Question: I have installed SQL Server 2008 on Windows Server 2008. But when I connect to the same server in SQL Server on local machine connected to LAN it is not connecting.
The error is:

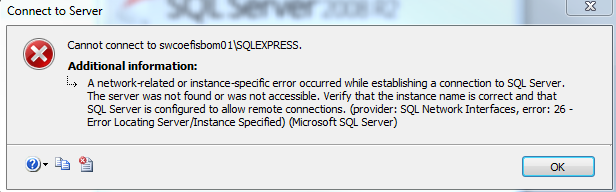
Answer: Do the following
Go to the computer where you installed SQL and open SQL server configuration manager
Go to --> TCP/IP and make sure it is enabled.
Also check the IP Addresses and make sure that the .
Next for the purpose of testing only, disable windows firewall or antivirus firewall for the machine (you can turn it on later and check again)
If you have installed SQL express, a named version by default will get installed.
So open your SSMS on the other computer from where you want to connect and type the following as server name
If SQL Express: [IPADDRESS OF MAIN PC]\MSSQLSERVER,1433
If enterprise: [IPADDRESS OF MAIN PC]
Type the way you are authenticating and you should be in.